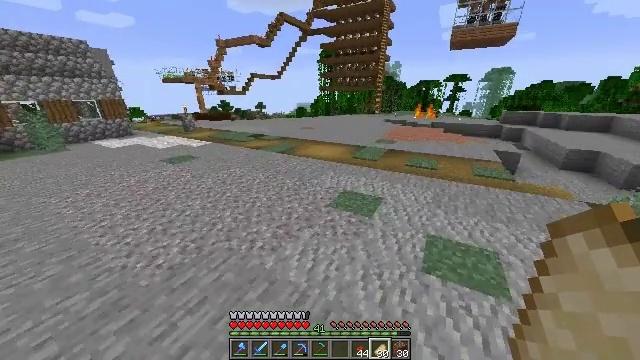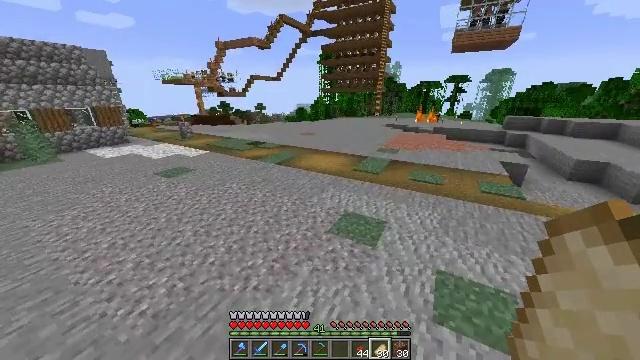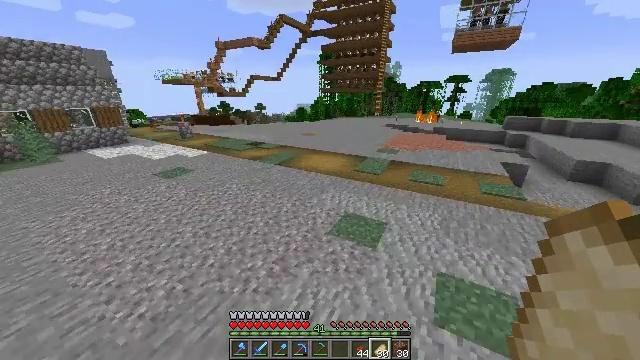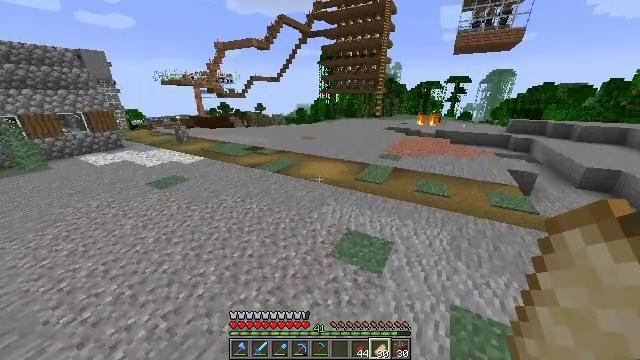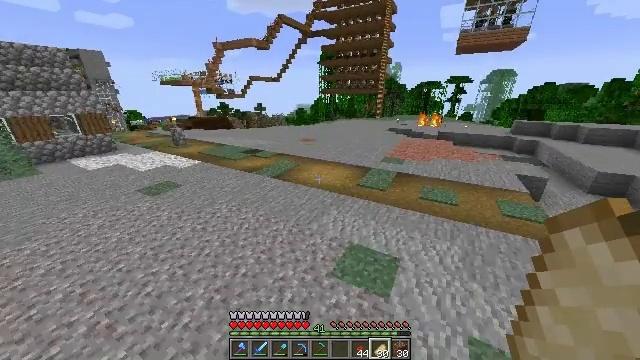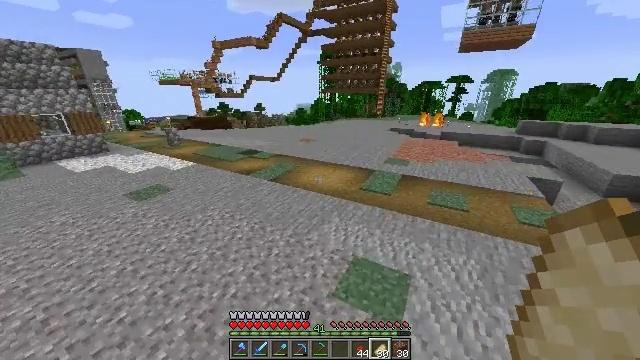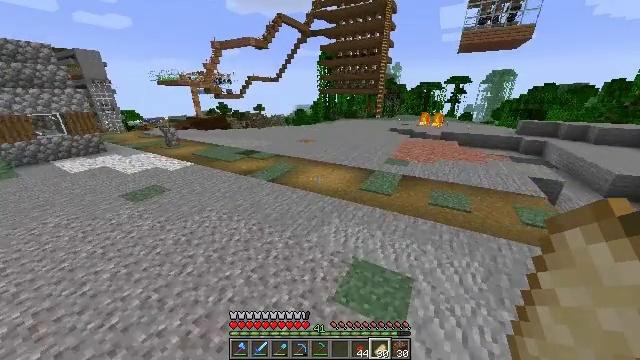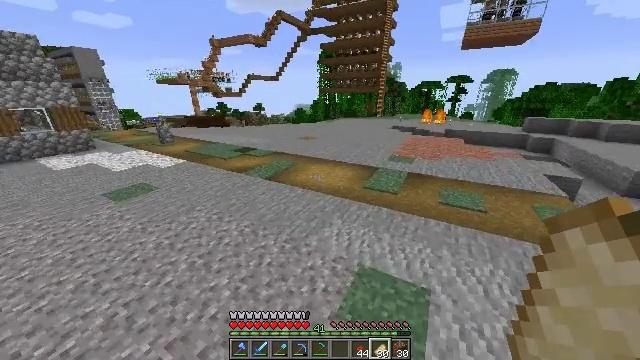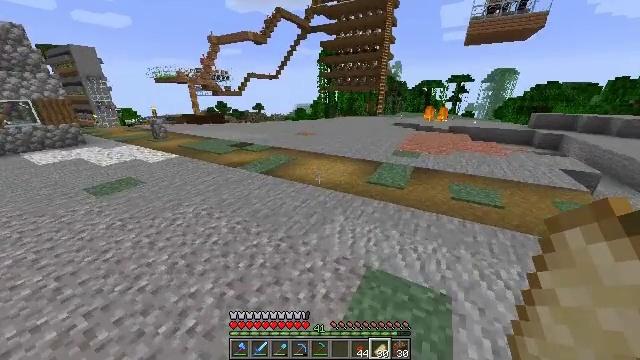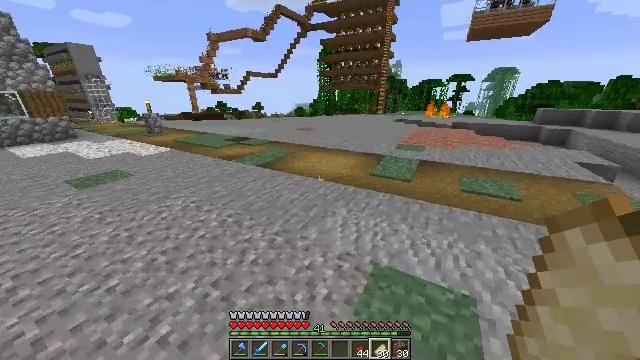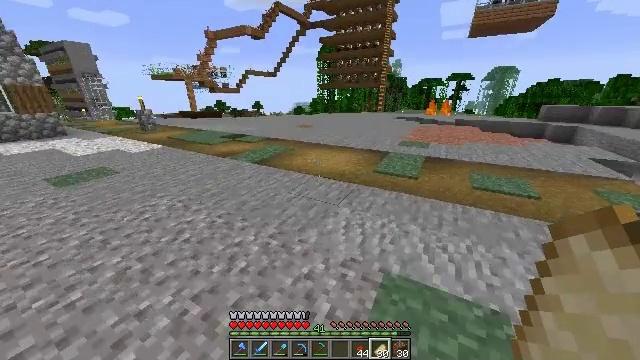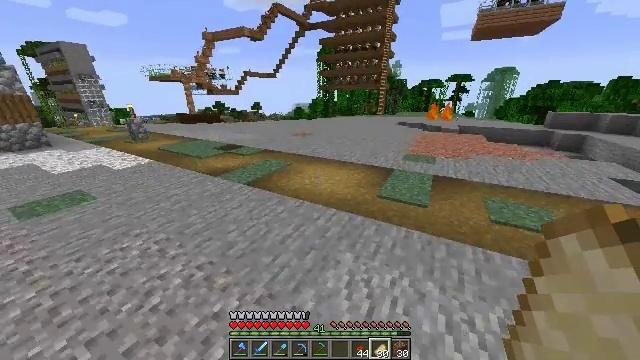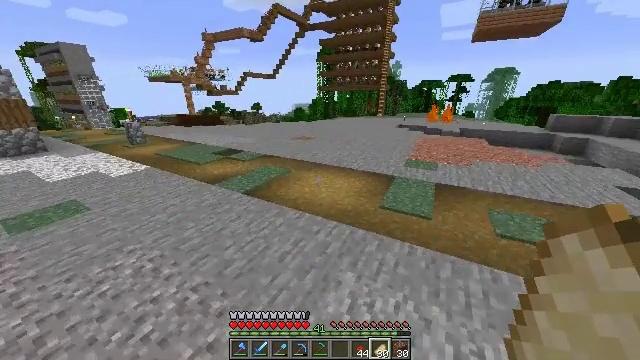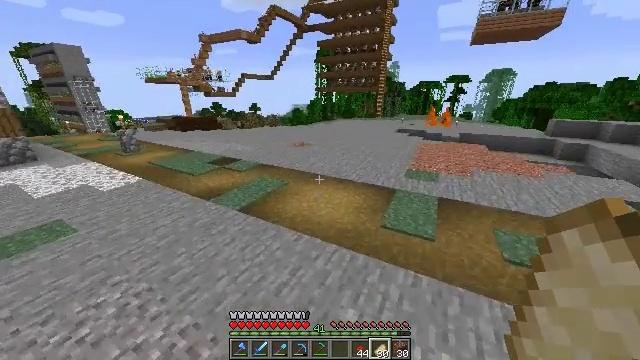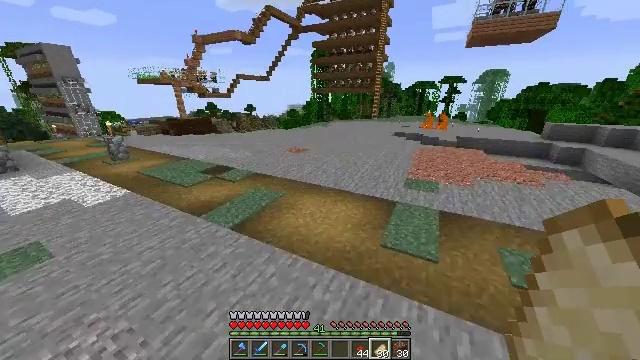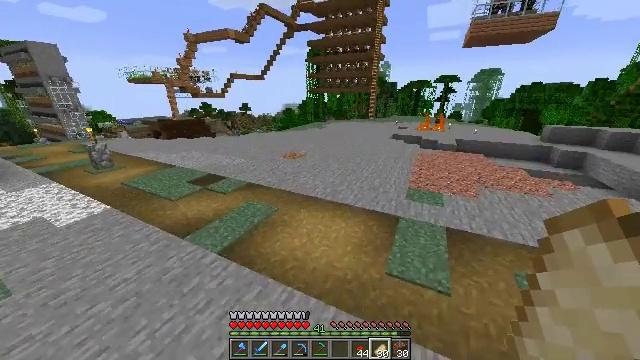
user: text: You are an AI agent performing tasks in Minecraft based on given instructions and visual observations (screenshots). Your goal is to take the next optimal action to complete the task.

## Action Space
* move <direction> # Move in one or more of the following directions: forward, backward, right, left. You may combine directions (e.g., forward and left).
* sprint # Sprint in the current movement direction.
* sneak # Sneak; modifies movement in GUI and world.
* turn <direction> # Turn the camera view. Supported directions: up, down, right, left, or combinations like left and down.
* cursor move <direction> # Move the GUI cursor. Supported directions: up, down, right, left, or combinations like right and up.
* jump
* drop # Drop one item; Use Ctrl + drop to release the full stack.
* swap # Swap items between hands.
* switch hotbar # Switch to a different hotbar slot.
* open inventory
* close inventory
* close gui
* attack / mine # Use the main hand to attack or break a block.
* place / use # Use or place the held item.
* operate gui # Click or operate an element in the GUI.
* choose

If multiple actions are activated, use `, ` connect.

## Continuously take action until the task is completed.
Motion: motion action
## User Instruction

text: Form a dried kelp block with dried kelp at the crafting table.
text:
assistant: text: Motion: move forward, jump
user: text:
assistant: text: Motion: move forward, jump
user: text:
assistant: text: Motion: move forward, jump
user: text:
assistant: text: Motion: move forward, jump
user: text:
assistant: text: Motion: move forward, jump
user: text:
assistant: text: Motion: move forward, jump
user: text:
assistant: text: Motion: move forward, jump
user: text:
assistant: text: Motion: move forward, jump
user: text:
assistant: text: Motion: move forward, jump
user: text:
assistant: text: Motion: move forward, sprint, jump
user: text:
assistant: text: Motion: move forward, sprint, jump
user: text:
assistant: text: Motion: move forward, sprint, jump
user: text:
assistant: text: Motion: move forward, sprint, jump
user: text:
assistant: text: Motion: move forward, turn right, jump
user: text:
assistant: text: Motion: move forward, turn right, jump
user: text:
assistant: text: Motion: move forward, turn right, jump
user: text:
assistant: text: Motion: move forward, turn right, jump
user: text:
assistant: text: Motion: move forward, turn right, jump
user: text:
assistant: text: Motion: move forward, turn right, jump
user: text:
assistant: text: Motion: move forward, turn right, jump
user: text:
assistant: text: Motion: move forward, turn right, jump
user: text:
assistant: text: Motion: move forward, turn right, jump
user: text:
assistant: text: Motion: move forward, sprint, jump
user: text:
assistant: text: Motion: move forward, sprint, turn right, jump
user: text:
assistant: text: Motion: move forward, sprint, turn right, jump
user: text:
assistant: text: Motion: move forward, sprint, turn right, jump
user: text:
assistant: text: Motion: move forward, turn right, jump
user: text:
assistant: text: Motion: move forward, turn right, jump
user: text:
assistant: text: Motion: move forward, jump
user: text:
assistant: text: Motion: move forward, jump